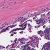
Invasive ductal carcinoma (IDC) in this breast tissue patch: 0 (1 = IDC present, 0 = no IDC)